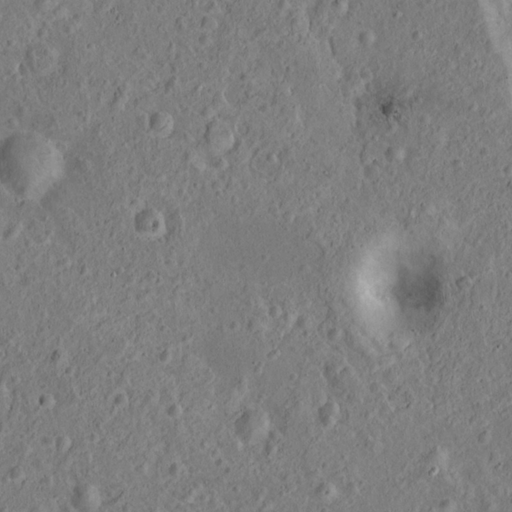
Objects detected: cone